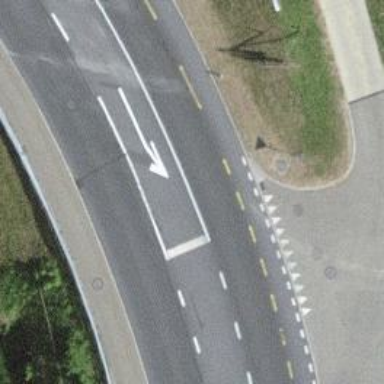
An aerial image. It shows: Primary highway with cycle lane on the left and cycle track on the right.